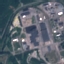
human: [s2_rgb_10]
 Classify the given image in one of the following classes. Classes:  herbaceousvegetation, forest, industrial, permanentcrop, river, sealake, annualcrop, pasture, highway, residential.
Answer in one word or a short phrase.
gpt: Industrial